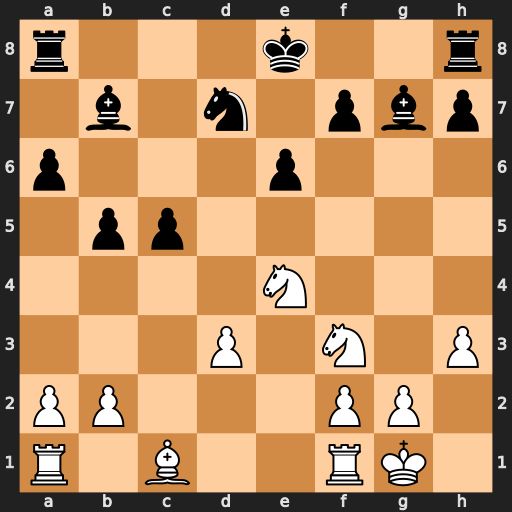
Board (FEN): r3k2r/1b1n1pbp/p3p3/1pp5/4N3/3P1N1P/PP3PP1/R1B2RK1
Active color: w
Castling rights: kq
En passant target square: -
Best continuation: Nd6+ Ke7 Nxb7